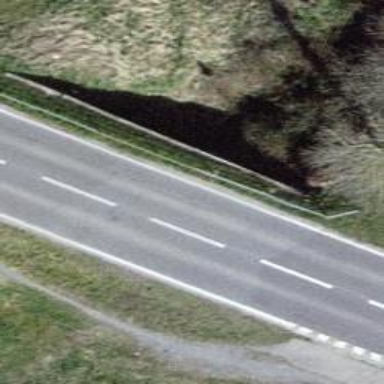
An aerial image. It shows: Culvert tunnel.